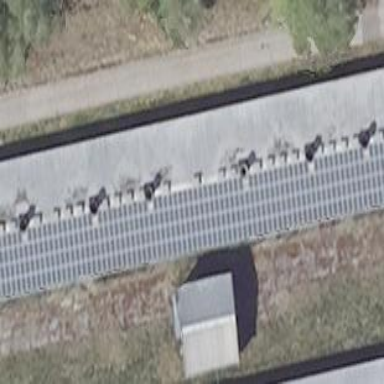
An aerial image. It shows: Solar photovoltaic panel generator located in farm auxiliary building. The generator provides electricity through small installation.